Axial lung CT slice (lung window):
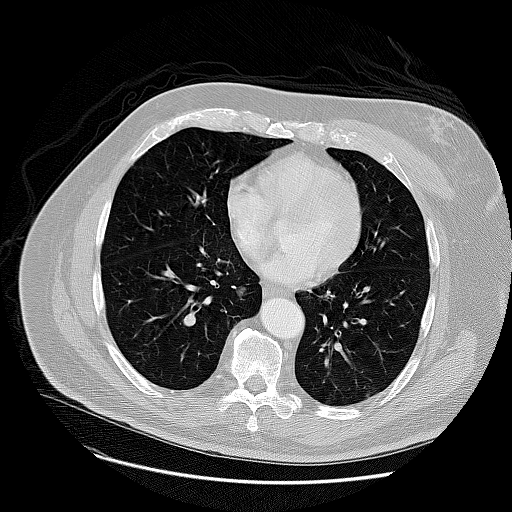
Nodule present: yes
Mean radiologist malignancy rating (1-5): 3.5